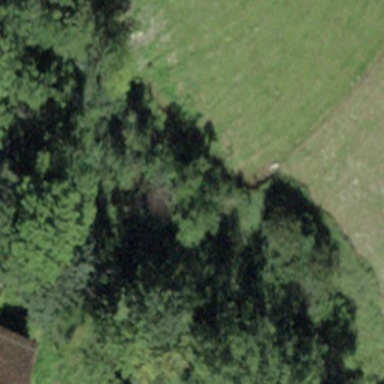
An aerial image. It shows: Mixed forest with various types of leaves.